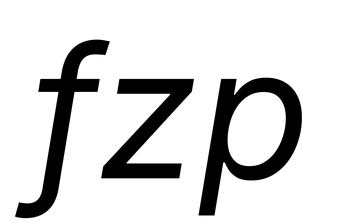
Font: Inter-Italic_Italic